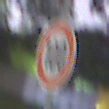
Verkehrszeichen: Geschwindigkeit100
Umgebung: Outdoor, Suburban
Tageszeit: Night
Wetter: PartlyCloudy
Licht: Artificial
Jahreszeit: NotSpecified
Kontrast: HighContrast